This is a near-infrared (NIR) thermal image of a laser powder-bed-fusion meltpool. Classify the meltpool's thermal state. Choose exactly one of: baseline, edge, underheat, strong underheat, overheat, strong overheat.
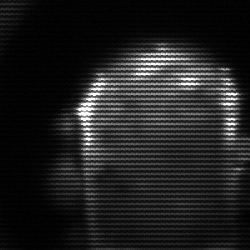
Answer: baseline